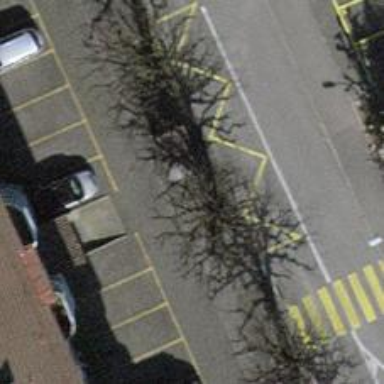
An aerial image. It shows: Bus stop with platform for public transport.